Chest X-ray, PA view. Patient: 35 years old, sex M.
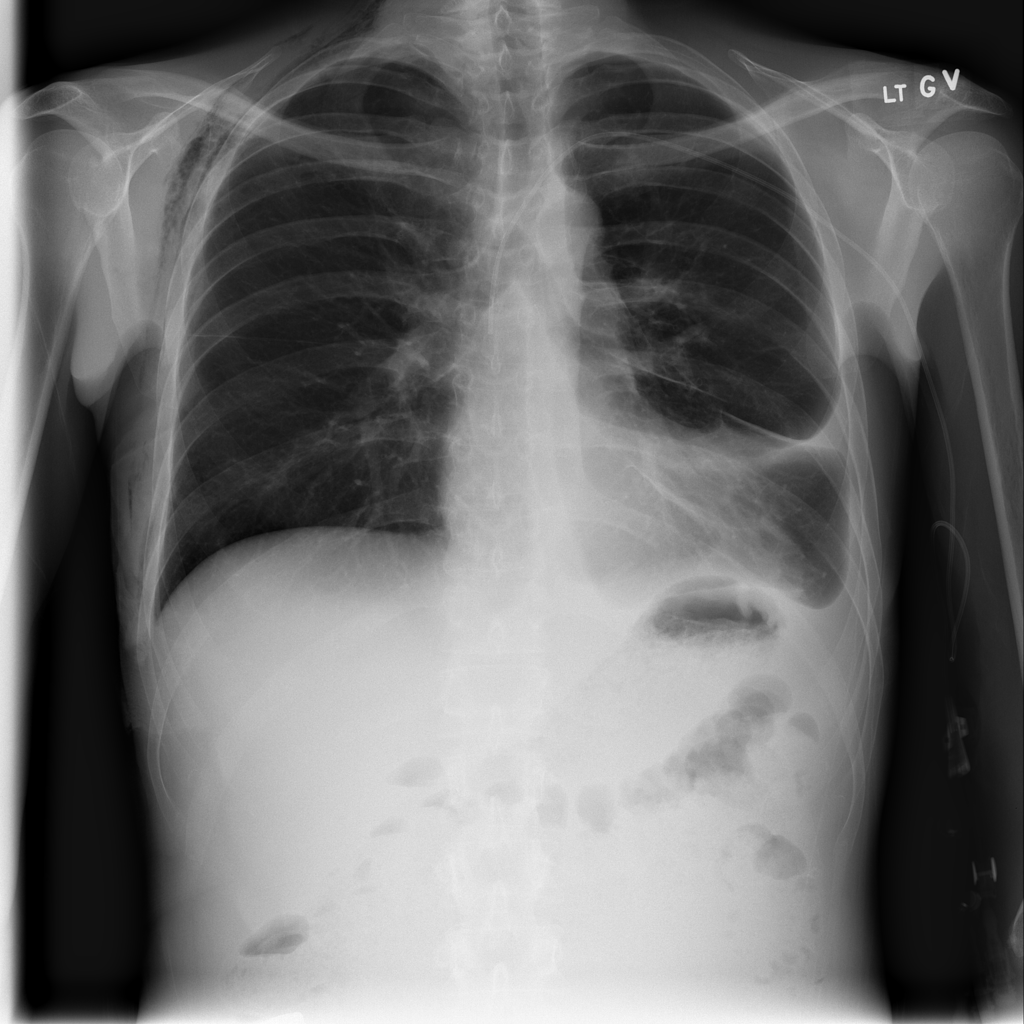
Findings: Emphysema